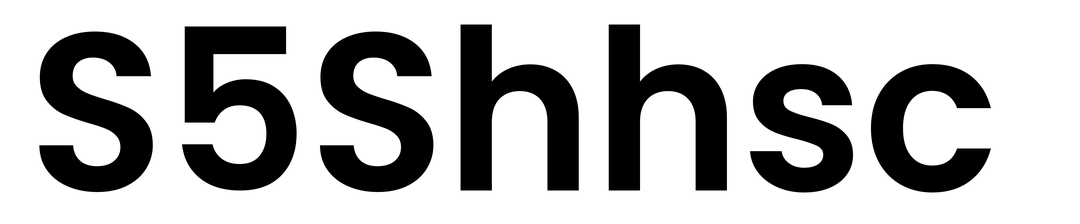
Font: Poppins-SemiBold